Question: I write an Ionic page that shows a list of posts, each post has a favorite button (star icon) for users to mark it. When I click on a favorite button, data will be inserted into the database, but the icon is not immediately marked. After reloading page, it's marked. So how to make the icon marked right away when clicking on it.
Here is my page code, it uses '$scope.post_infos' to show data, if variable "marked" exists, favorite button will show star icon, otherwise outline star icon:
'''
<ion-list> //ng-controller is recuitmentCtrl
<div ng-repeat="post_info in post_infos" >
<ion-item>
<div class=" item-button-right">
<a ng-click="showContent(post_info.id)">
<div class="post">
<div class= "title">{{post_info.title}}</div>
<div class= "description">{{post_info.description}}</div>
</div>
</a>
<button class="button button-icon i" ng-click="isFavorite(post_info.id)">
<i ng-class="{'icon ion-android-star-outline': !post_info.marked,
'icon ion-android-star': post_info.marked}"></i>
</button>
</div>
</ion-item>
</div>
</ion-list>
'''
In my controller.js
'''
.controller('recuitmentCtrl', ['$scope', '$state', function ($scope, $state,) {
var ref = firebase.database().ref('posts');
var titles, descriptions;
$scope.post_infos = [];
ref.on('value' ,function(snapshot){
var userID = firebase.auth().currentUser.uid;
$scope.post_infos = [];
snapshot.forEach(function(childSnapshot){
var marked = firebase.database().ref('users/'+ userID + '/favorites/' + childSnapshot.key);
marked.on('value', function(snapshot_user){
var obj = {
"id": childSnapshot.key,
"title": childSnapshot.val().title,
"description": childSnapshot.val().description,
"marked": snapshot_user.child("marked").val()
};
$scope.post_infos.push(obj);
})
});
});
$scope.showContent = function(param){
$state.go('postdetail',{postID: param});
};
$scope.isFavorite = function(postID){
var userID = firebase.auth().currentUser.uid;
var userRef = firebase.database().ref('users/'+ userID + '/favorites/' + postID);
userRef.set({
marked: true
}).then(function(result){
});
}
'''
}])
Here is my database:

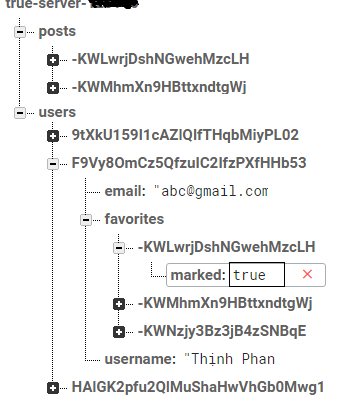
Answer: You need to update the variable 'post_info' when it's marked as favorite, here are two ways to do it:
Controller
'''
$scope.isFavorite = function(post){
var userID = firebase.auth().currentUser.uid;
var userRef = firebase.database().ref('users/'+ userID + '/favorites/' + post.id);
//post.marked = true; //instant feedback
userRef.set({
marked: true
}).then(function(result){
//post.marked = true; //will mark as favorite as soon as the server accepts the request
});
'''
Template
'''
<button class="button button-icon i" ng-click="isFavorite(post_info)">
<i ng-class="{'icon ion-android-star-outline': !post_info.marked,
'icon ion-android-star': post_info.marked}"></i>
</button>
'''